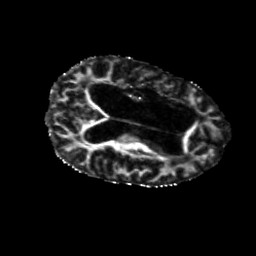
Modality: FA
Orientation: axial
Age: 52
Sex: male
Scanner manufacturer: siemens
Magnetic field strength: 3 T
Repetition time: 5.25 s
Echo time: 0.08 s